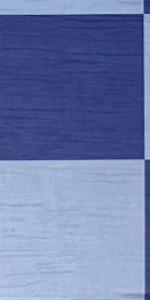
Label: Empty